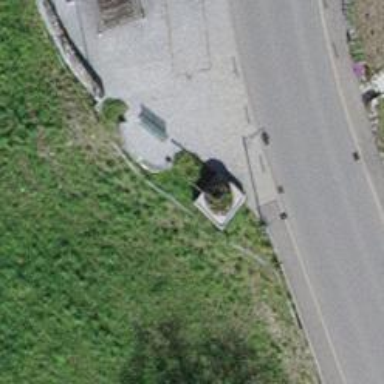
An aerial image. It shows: Bench for seating.